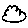
Label: cloud